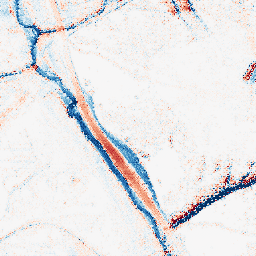
Category: morphological
Decomposition family: morphological_ellipse
Decomposition parameters: operation: average
width: 10
height: 20
Upsampling method: regularized
Upsampling parameters: scale: 2
lambda_reg: 0.1
Upsampling scale: 2